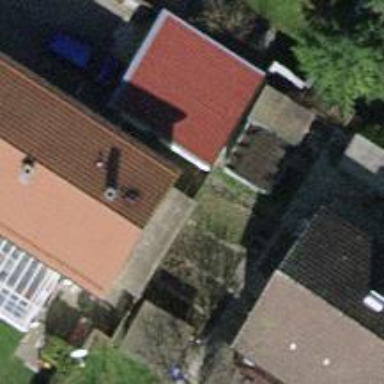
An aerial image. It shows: Garage.